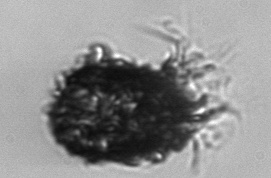
Label: Stenosemella_pacifica